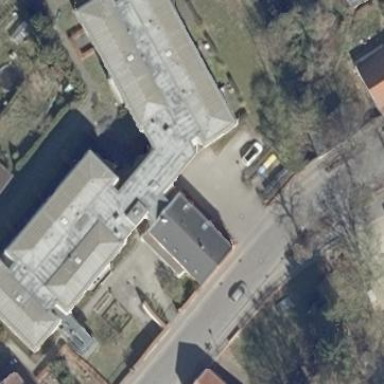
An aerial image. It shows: Building that serves as nursing home.